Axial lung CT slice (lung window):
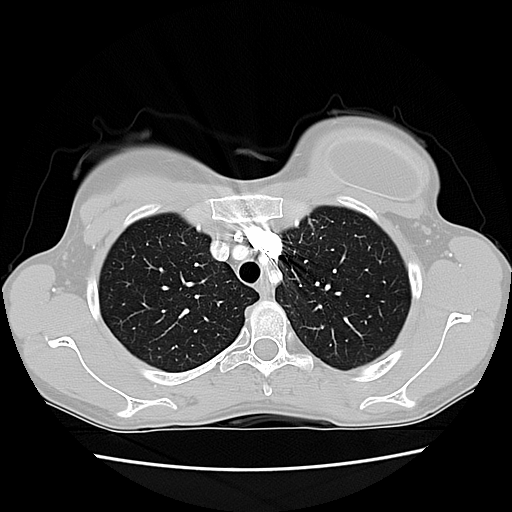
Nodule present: no